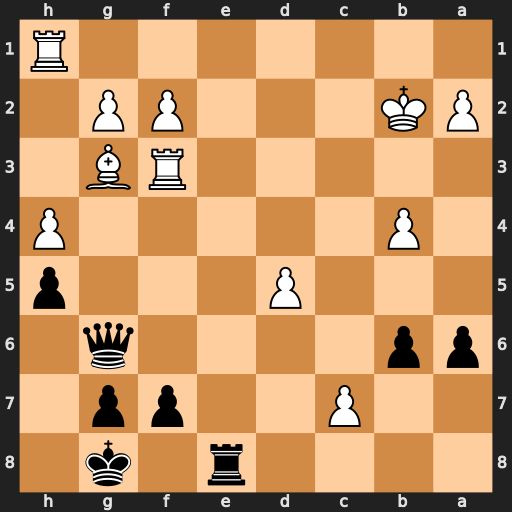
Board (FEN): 4r1k1/2P2pp1/pp4q1/3P3p/1P5P/5RB1/PK3PP1/7R
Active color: b
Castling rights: -
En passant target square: -
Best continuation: Re2+ Ka1 Qc2 c8=Q+ Qxc8